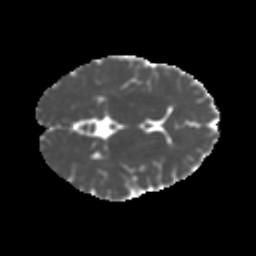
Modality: MD
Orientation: axial
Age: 14
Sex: female
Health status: ill
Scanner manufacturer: ge
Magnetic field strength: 3 T
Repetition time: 6.752 s
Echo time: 0.079 s